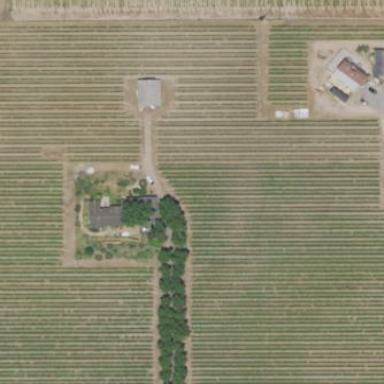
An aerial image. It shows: Vineyard growing grapes.